Interaction volume radius: 5 \u00c5
Interaction volume height: 50 \u00c5
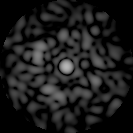
Disorder parameter: 0.8217